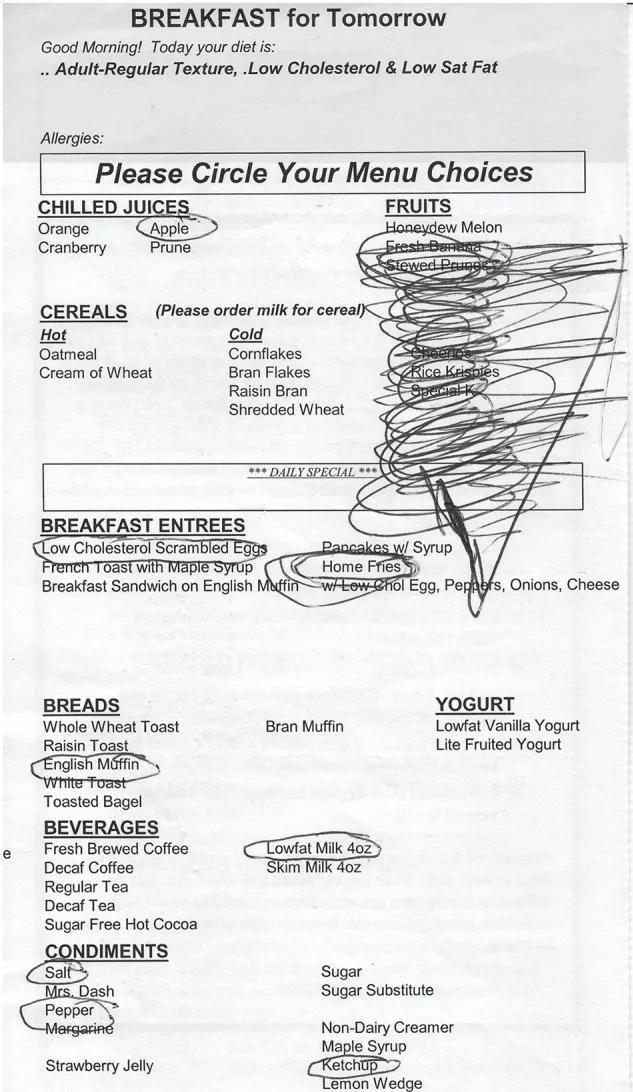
Behavioral and motor manifestation. Drawings made by the patient on a hospital menu during one of the events with right-hand movements.
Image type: chart (chart)